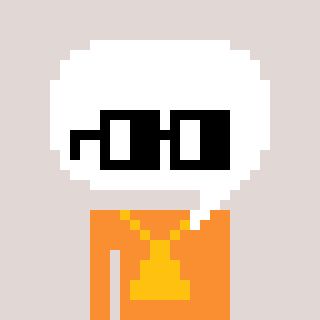
a pixel art character with square black glasses, a speech bubble-shaped head and a orange-colored body on a warm background